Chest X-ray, PA view. Patient: 71 years old, sex M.
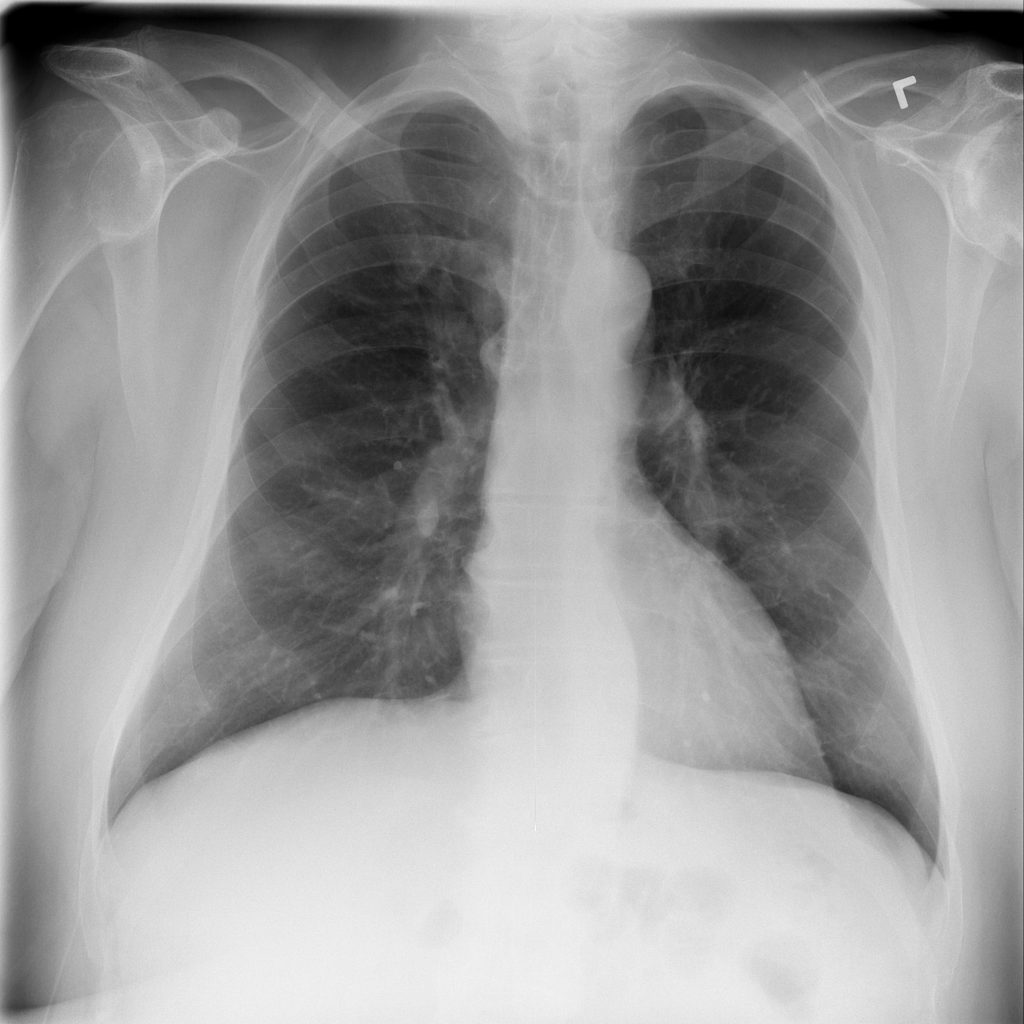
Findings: No Finding